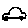
Label: car